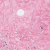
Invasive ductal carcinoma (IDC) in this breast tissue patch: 0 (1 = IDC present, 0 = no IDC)